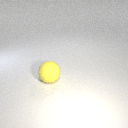
large yellow rubber sphere